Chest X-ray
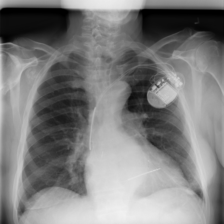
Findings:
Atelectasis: negative
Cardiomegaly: positive
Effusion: positive
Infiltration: negative
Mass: negative
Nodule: negative
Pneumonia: negative
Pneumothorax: negative
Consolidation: negative
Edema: negative
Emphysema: negative
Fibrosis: negative
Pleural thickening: negative
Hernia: negative